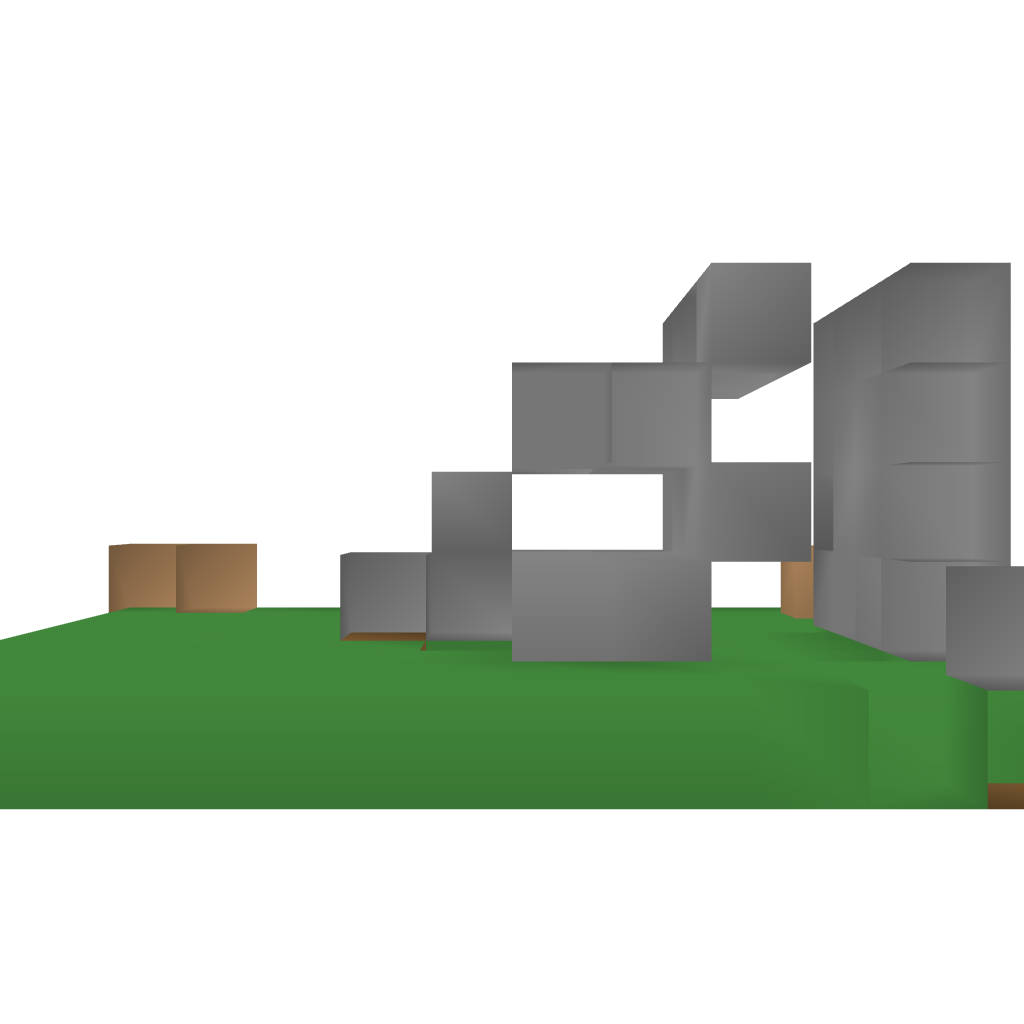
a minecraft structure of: Achievement Hunter Slice Of Hell bad low quality